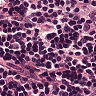
Metastatic tissue present: no